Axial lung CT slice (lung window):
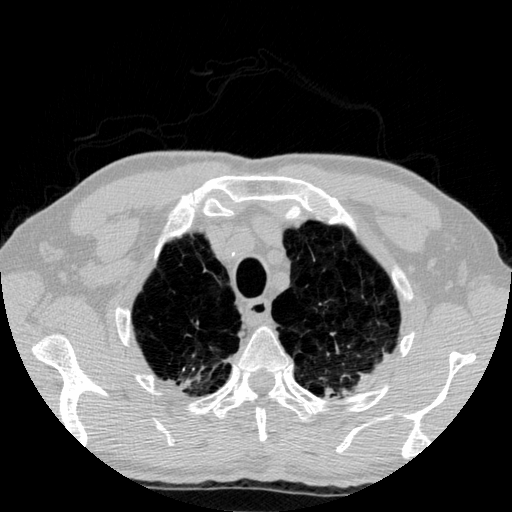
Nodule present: no